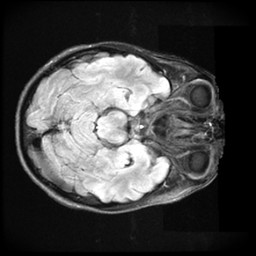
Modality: FLAIR
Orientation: axial
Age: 36
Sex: female
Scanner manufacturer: ge
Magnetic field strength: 3 T
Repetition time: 11 s
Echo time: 0.1497 s